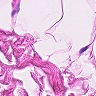
Metastatic tissue present: no